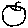
Label: zigzag